Current action and preconditions to check: trajectory_clear

Your task: For each precondition in the list above, predict whether it will hold at this action.

Consider the current scene as observed from the mobile robot's camera, and analyze the predicted future states of all dynamic agents (e.g., people, animals, vehicles, or any moving entities) within the NEXT SECOND.

IMPORTANT: Only answer "very likely" if you are absolutely certain—based on strong, clear evidence—that a dynamic agent will violate the precondition in the predicted future state. Do NOT answer "very likely" for unlikely, ambiguous, or low-probability risks.

Ask yourself for each precondition: Is there a high probability, with clear and convincing evidence, that the predicted future states of any dynamic agent will interfere with the predicted future state of the currently executing action within the NEXT SECOND, causing that precondition to fail?

Assess the risk level based on these predictions. Use "likely" or "very likely" if motions create a clear risk of interference.

Use "neutral" or "improbable" if agents are nearby but their predicted paths are clearly diverging or non-conflicting.

Failure Risk Categories: "very improbable", "improbable", "neutral", "likely", "very likely"

Answer Format: Output ONLY the probability_of_failure value from these categories: "very improbable", "improbable", "neutral", "likely", "very likely"

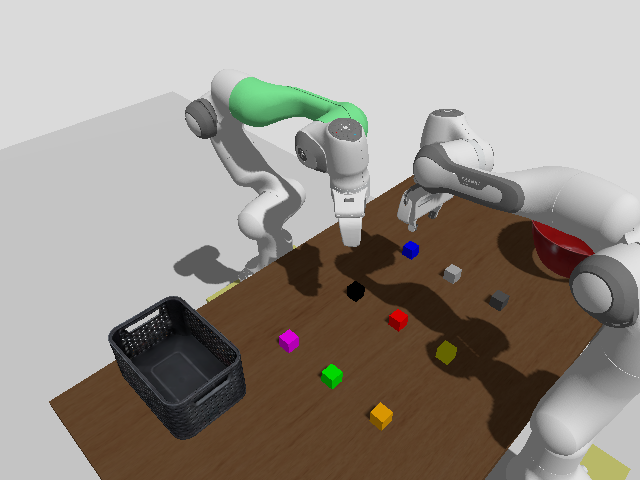

Answer: neutral